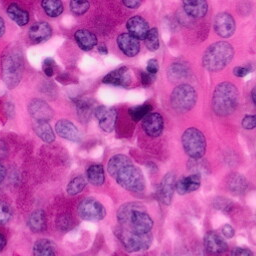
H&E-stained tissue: Pancreatic